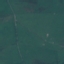
Label: Pasture